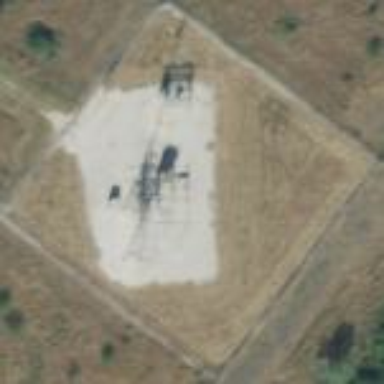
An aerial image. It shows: Distribution substation surrounded by fence.